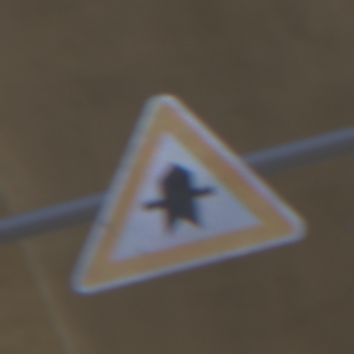
Verkehrszeichen: Vorfahrt
Umgebung: Roofed, Underpass
Tageszeit: Midday
Wetter: Clear
Licht: Natural
Jahreszeit: NotSpecified
Kontrast: LowContrast